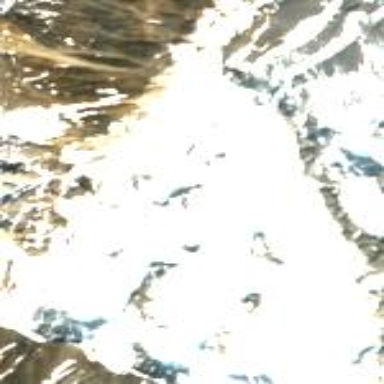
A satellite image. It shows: Majestic glacier in the distance.